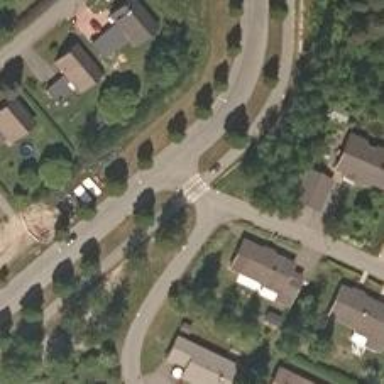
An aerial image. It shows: Asphalt cycleway with uncontrolled zebra crossing.